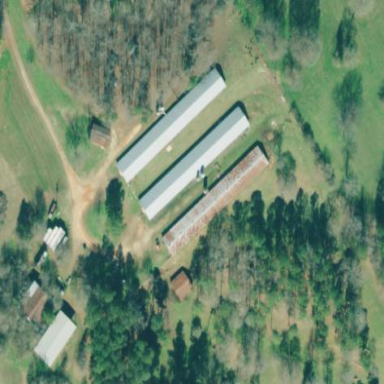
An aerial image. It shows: Poultry house.